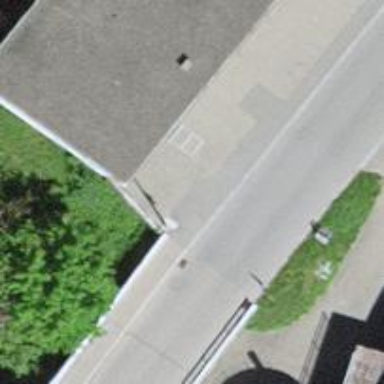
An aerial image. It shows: Asphalt footway with sidewalk and embankment.